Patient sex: M
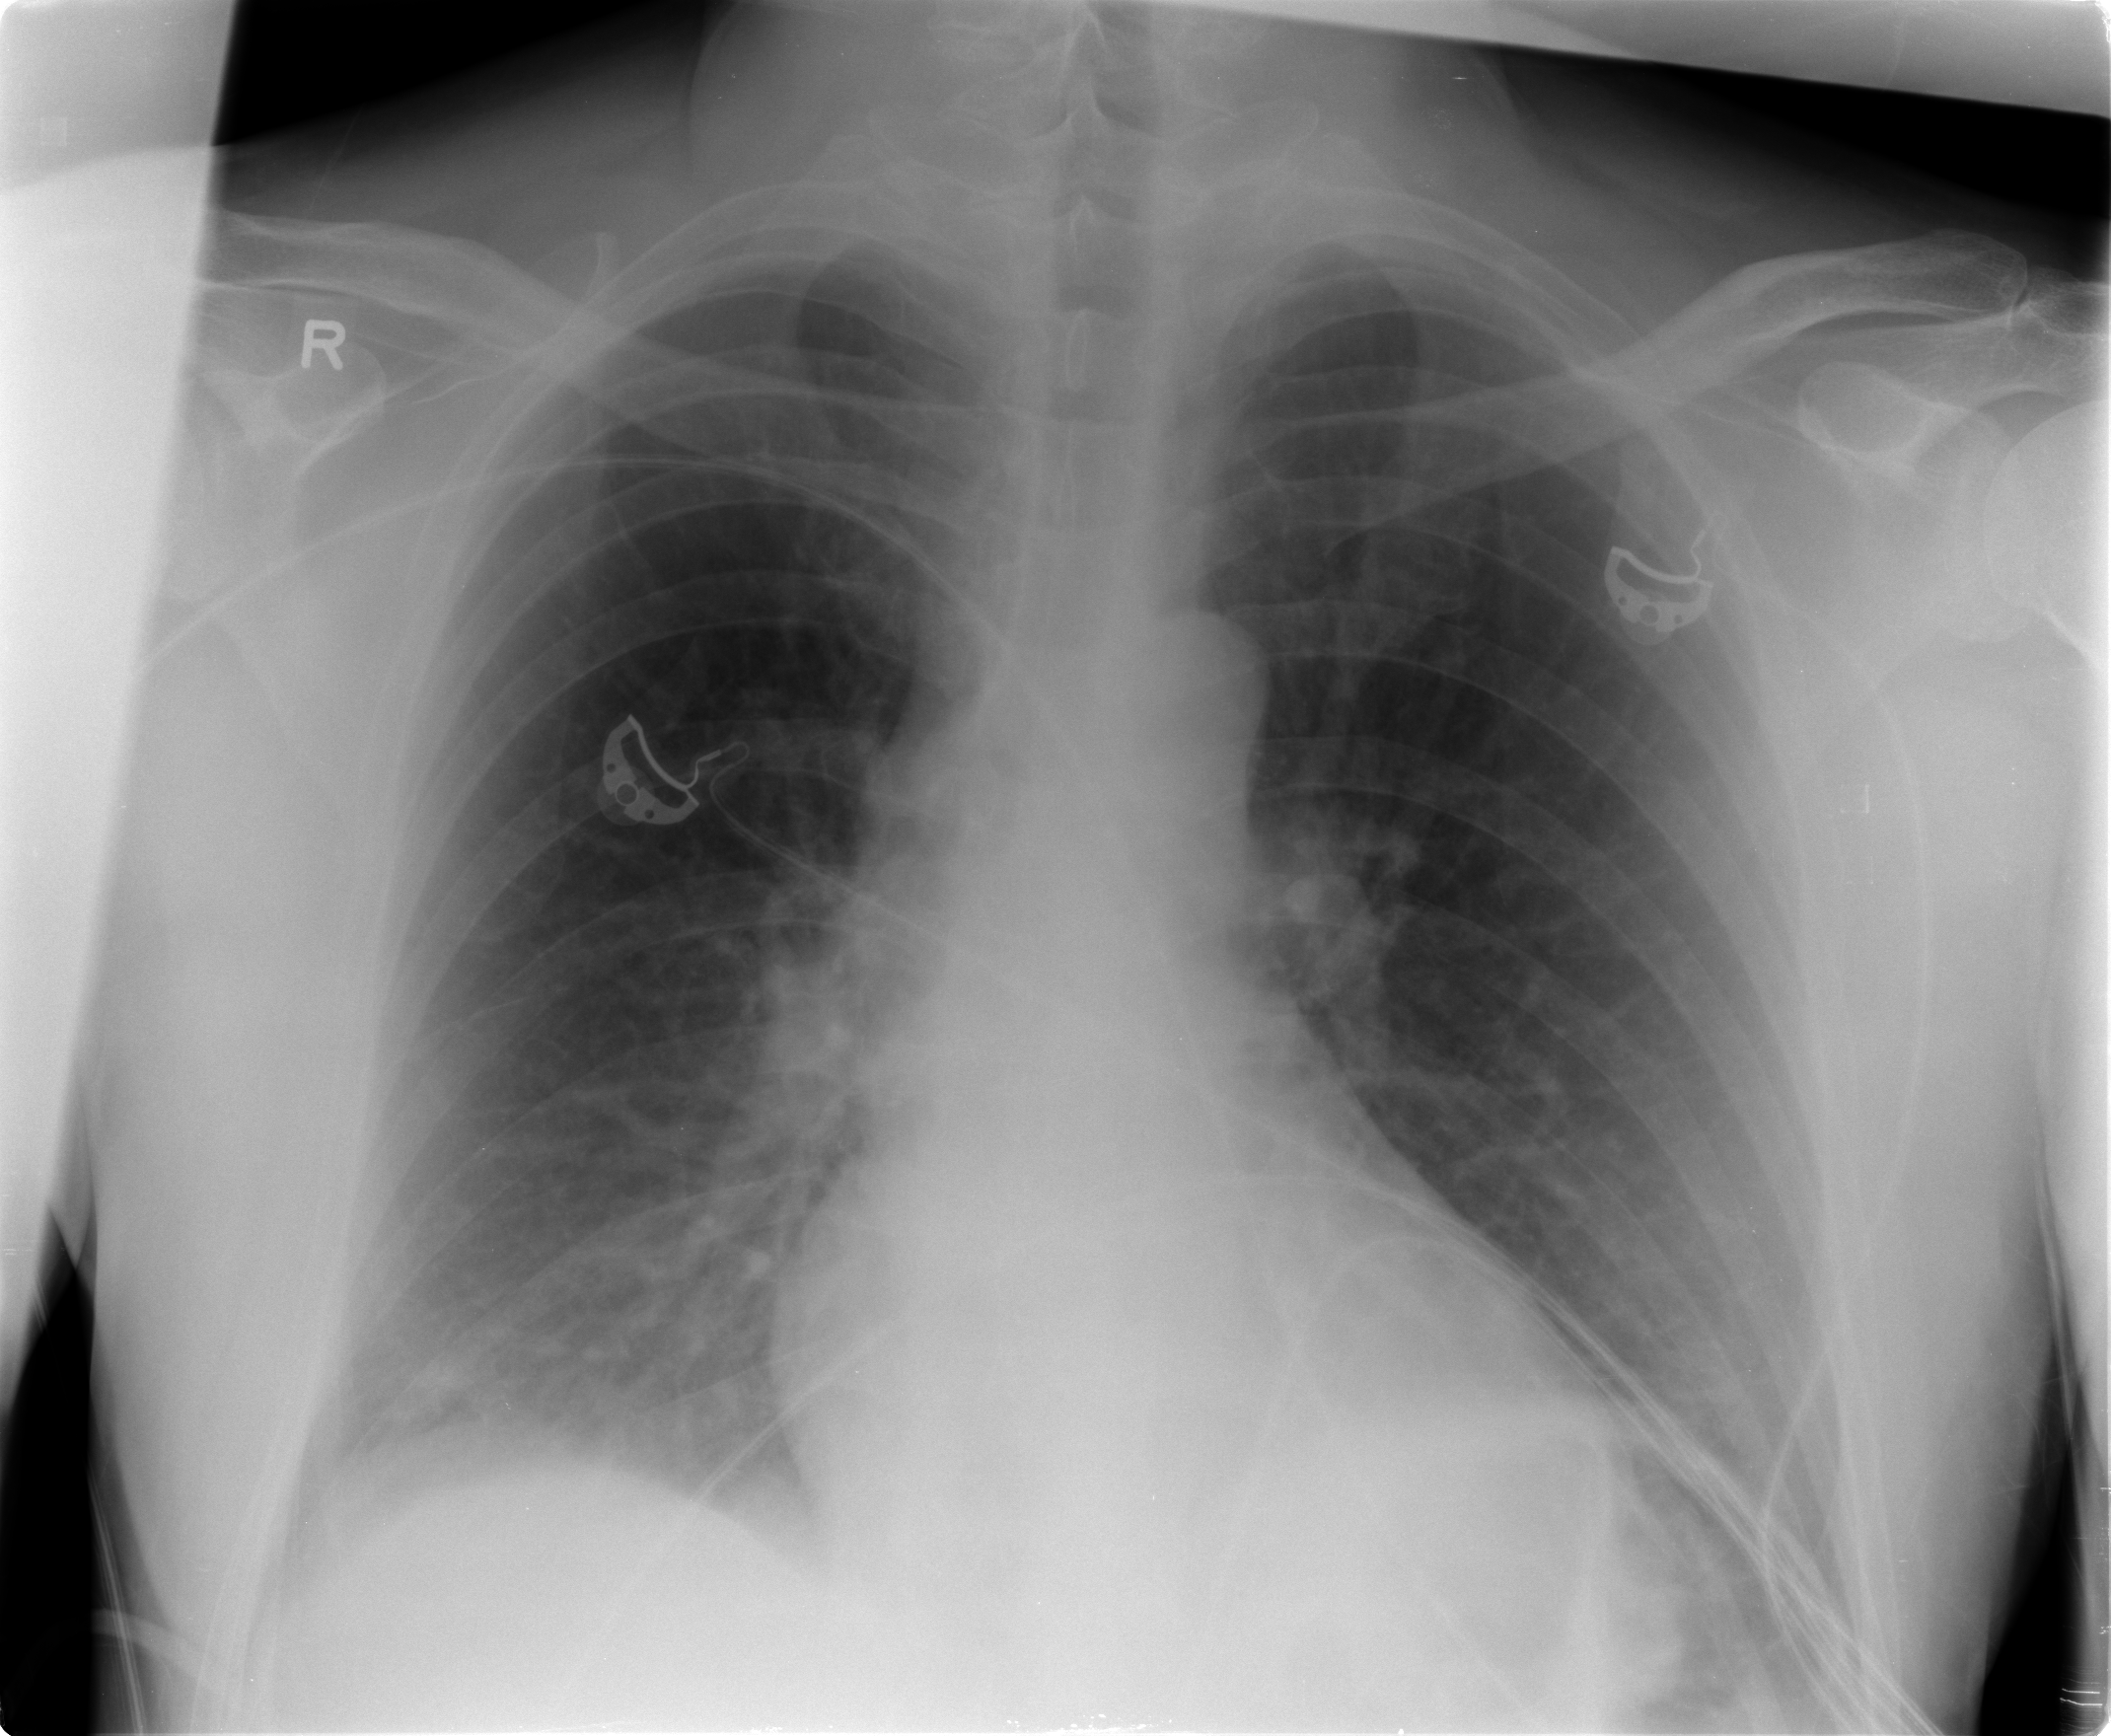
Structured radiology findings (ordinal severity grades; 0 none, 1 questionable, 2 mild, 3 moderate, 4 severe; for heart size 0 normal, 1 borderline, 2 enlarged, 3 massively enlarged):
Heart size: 0
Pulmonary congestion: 1
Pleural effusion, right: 0
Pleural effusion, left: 1
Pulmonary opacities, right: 0
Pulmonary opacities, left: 0
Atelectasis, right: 2
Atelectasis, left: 2